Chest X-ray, AP view. Patient: 47 years old, sex F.
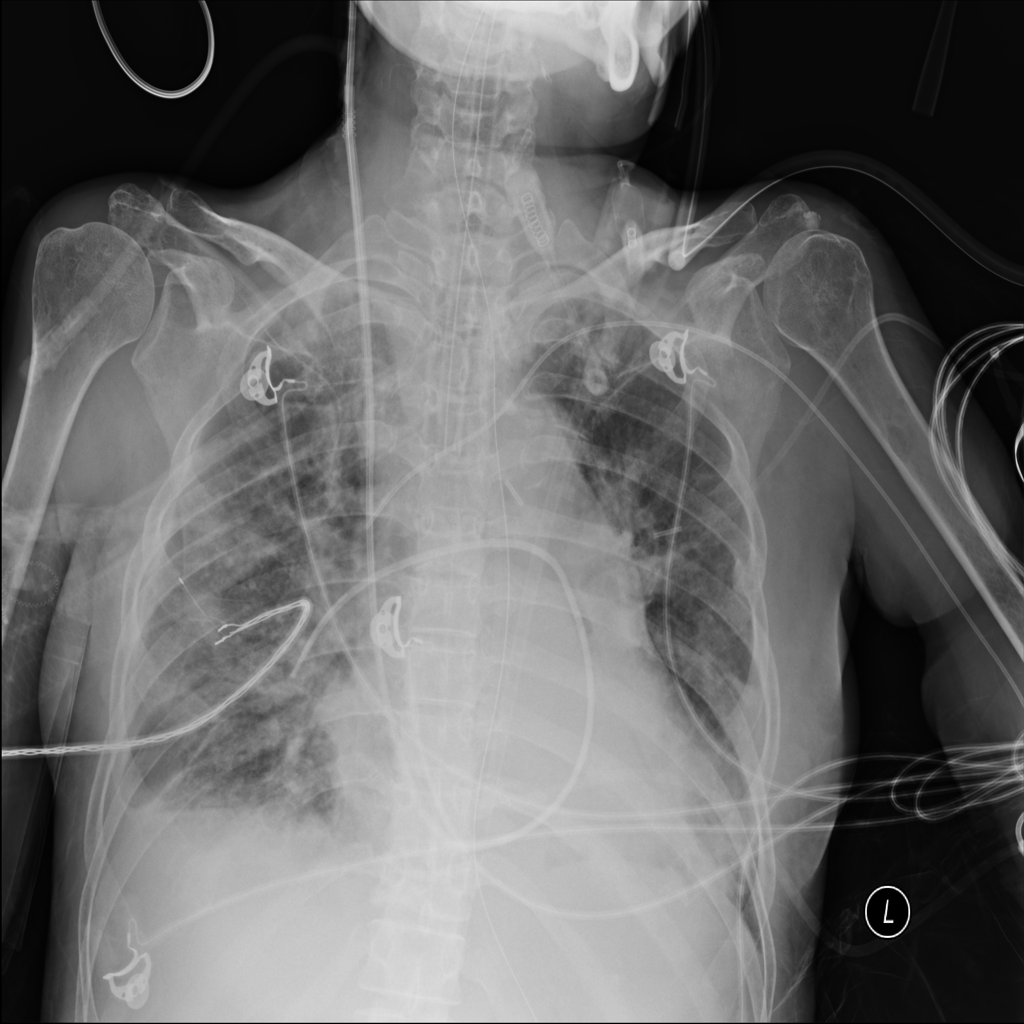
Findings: Infiltration